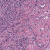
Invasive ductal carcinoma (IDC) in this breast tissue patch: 1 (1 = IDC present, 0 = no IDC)